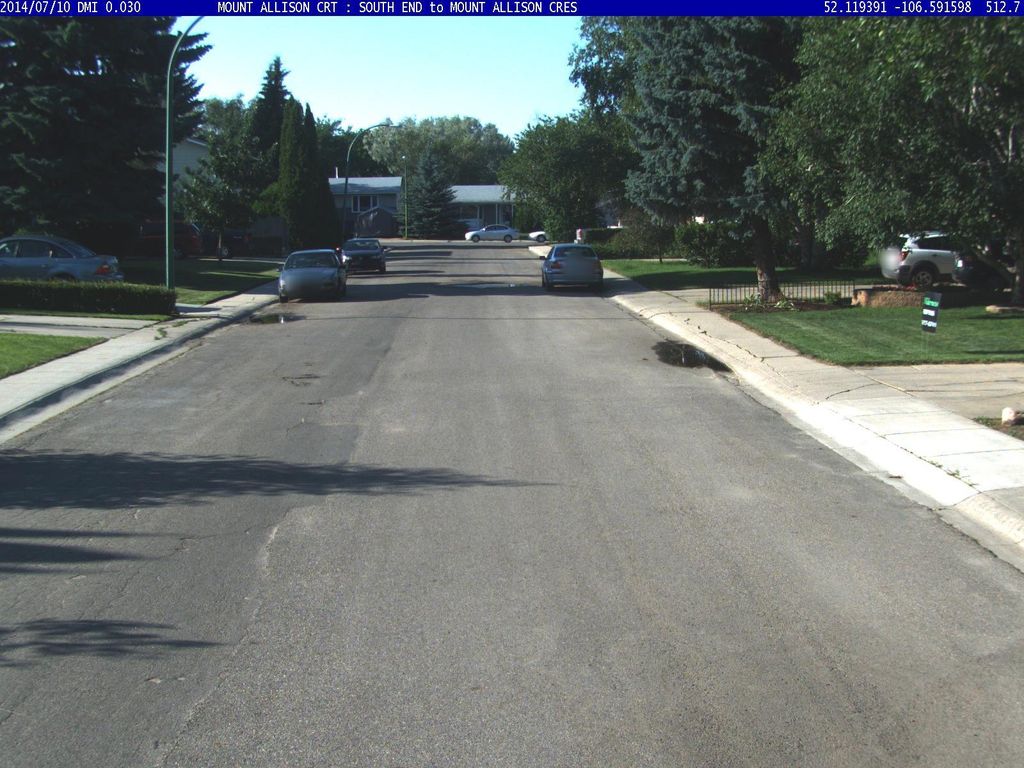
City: saskatoon